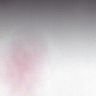
Metastatic tissue present: no